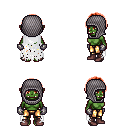
a pixel art fantasy rpg character, female body template, orc, green skin, white tattered cape, gold greaves, red parted hairstyle, chain hood, metal gloves, maroon shoes, four views (front, back, left, right), 2x2 character sprite sheet, small pixel art, hard edges, no anti-aliasing